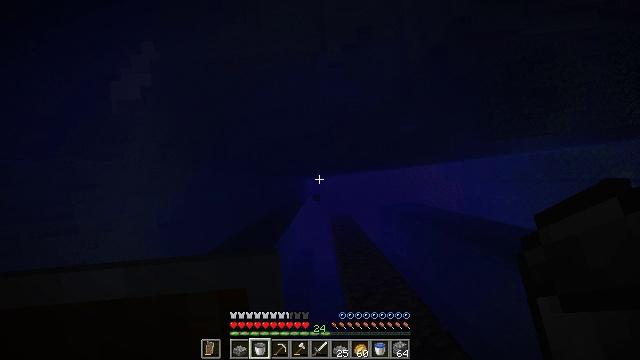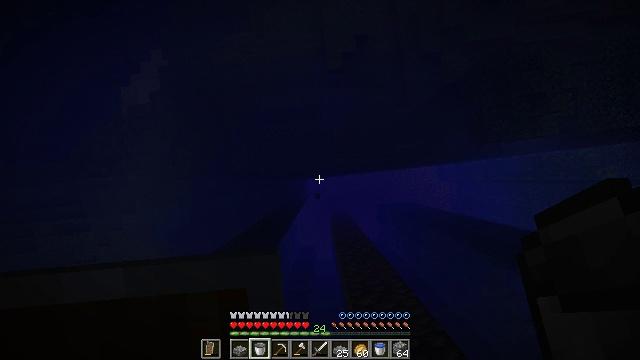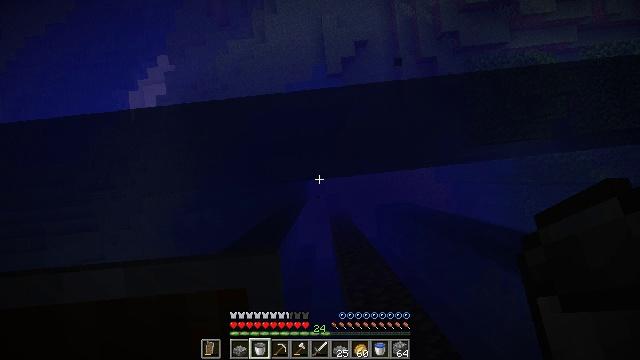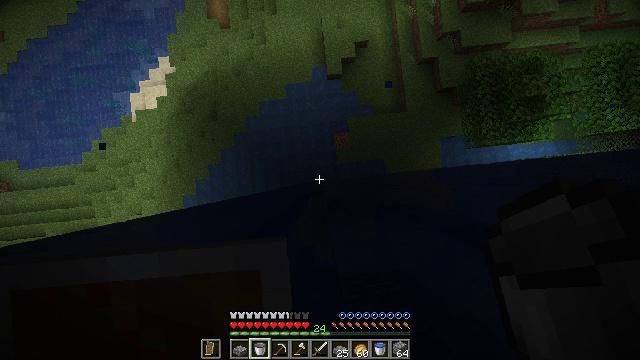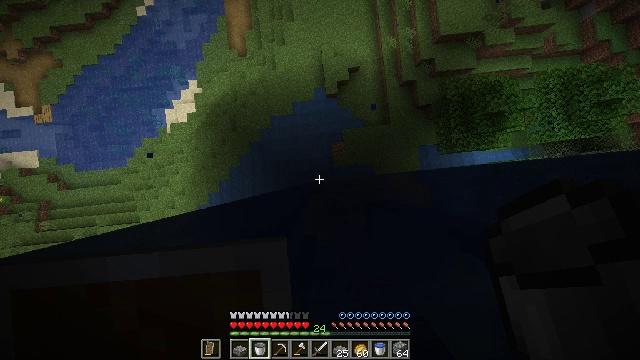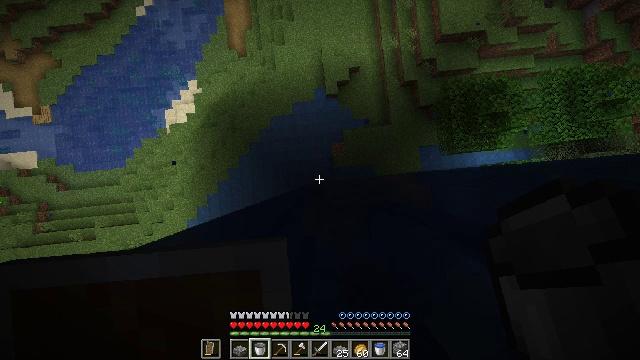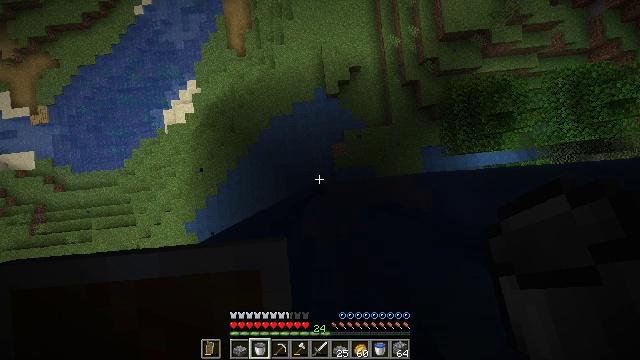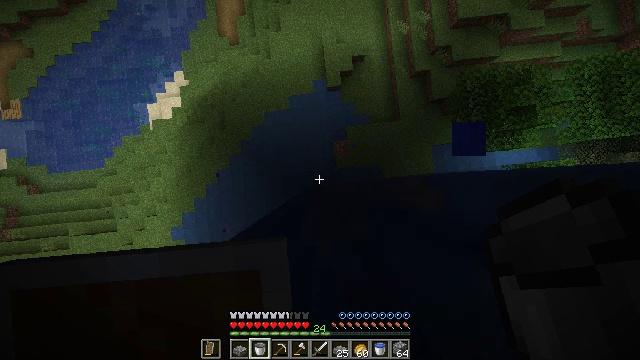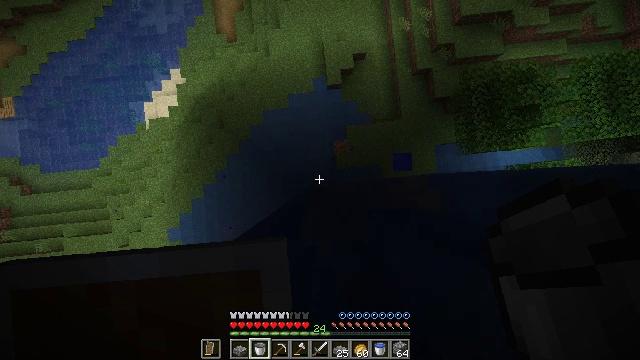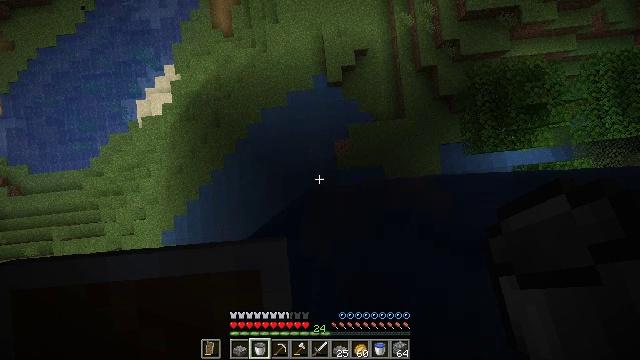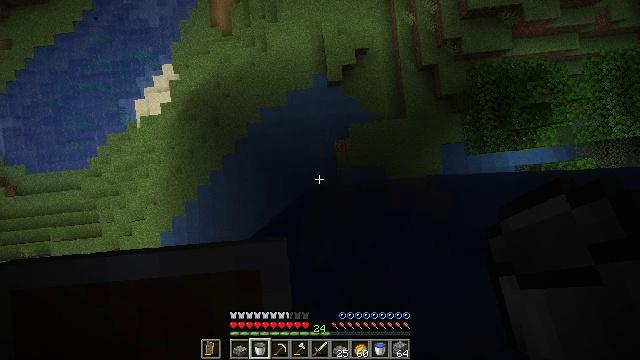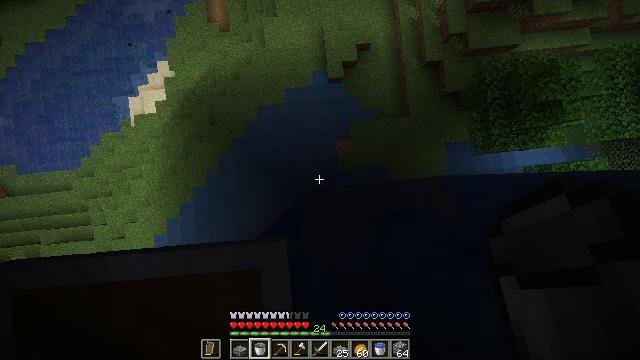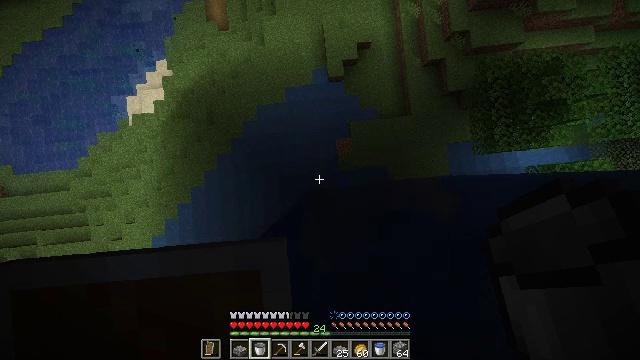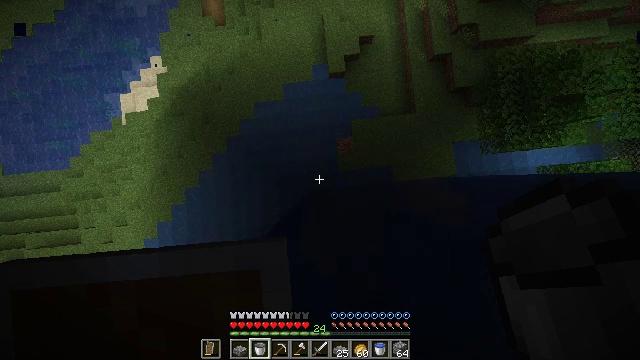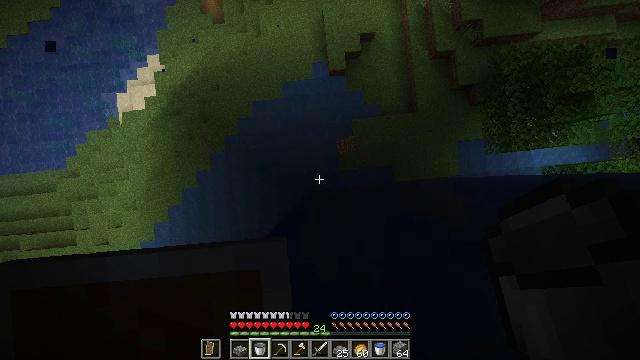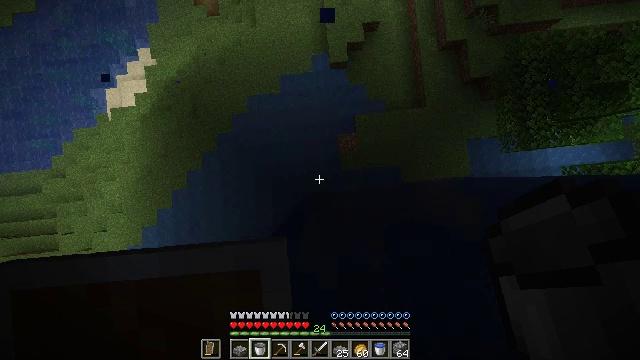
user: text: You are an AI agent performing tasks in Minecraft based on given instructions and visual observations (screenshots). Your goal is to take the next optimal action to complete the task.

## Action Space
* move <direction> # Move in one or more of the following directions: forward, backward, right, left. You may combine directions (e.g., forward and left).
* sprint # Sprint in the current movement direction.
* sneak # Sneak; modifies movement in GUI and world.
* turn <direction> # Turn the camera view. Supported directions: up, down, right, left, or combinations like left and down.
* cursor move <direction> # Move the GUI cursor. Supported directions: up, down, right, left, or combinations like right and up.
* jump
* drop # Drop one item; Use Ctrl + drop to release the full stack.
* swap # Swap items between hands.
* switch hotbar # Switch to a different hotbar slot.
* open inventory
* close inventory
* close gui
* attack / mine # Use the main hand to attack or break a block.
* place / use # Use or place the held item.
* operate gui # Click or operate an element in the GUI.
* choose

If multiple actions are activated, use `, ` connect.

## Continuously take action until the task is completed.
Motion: motion action
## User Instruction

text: Craft an oak sign.
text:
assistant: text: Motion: move forward
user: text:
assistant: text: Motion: move forward
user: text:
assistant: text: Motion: move forward
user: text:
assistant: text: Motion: move forward
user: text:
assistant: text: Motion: no_op
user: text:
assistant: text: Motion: no_op
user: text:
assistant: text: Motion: no_op
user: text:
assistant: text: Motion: no_op
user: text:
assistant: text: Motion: no_op
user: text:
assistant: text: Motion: no_op
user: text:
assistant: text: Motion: no_op
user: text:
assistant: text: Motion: no_op
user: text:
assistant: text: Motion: no_op
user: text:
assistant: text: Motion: no_op
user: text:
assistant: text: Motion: no_op
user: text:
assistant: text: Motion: no_op
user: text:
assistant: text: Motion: move left, turn up
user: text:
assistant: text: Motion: move left
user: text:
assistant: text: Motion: move forward and move left
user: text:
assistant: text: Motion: move forward and move left
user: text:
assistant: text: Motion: move forward and move left
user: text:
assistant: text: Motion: move forward and move left, turn up
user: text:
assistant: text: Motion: move forward and move left, turn up
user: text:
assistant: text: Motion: move forward and move left, turn up
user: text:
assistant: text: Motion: move forward and move left, turn left and up
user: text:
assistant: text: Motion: move forward and move left, turn left and up
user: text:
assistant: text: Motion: move forward and move left, turn left and up
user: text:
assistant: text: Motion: move forward and move left, turn left and up
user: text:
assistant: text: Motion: move forward, turn left and up
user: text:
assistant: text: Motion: move forward, turn left and up